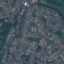
Label: Residential